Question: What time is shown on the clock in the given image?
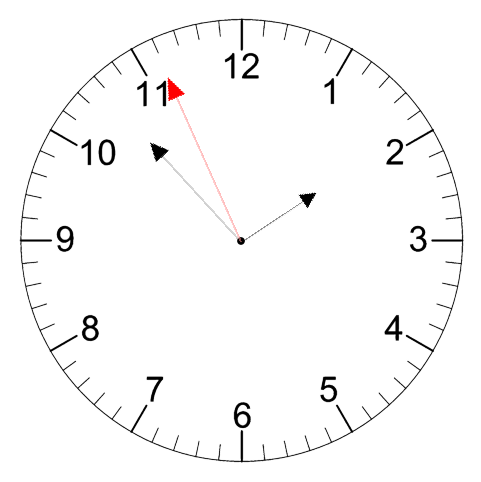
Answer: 01:52:56